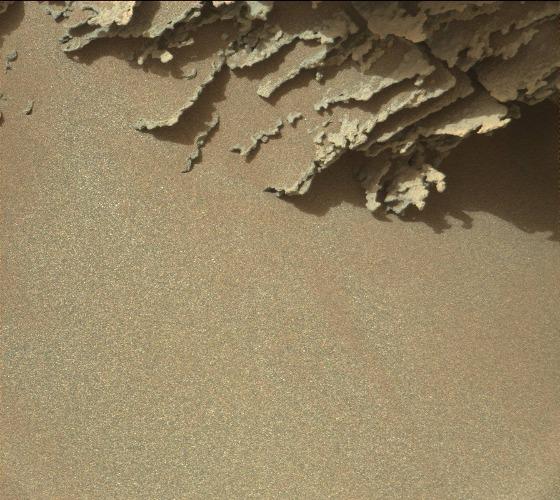
Terrain classes present: Bedrock, Gravel / Sand / Soil, Shadow